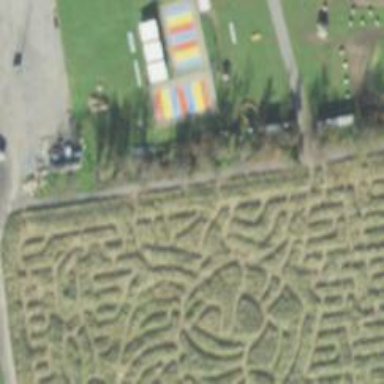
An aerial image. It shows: Maze attraction.